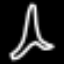
Label: The Eiffel Tower